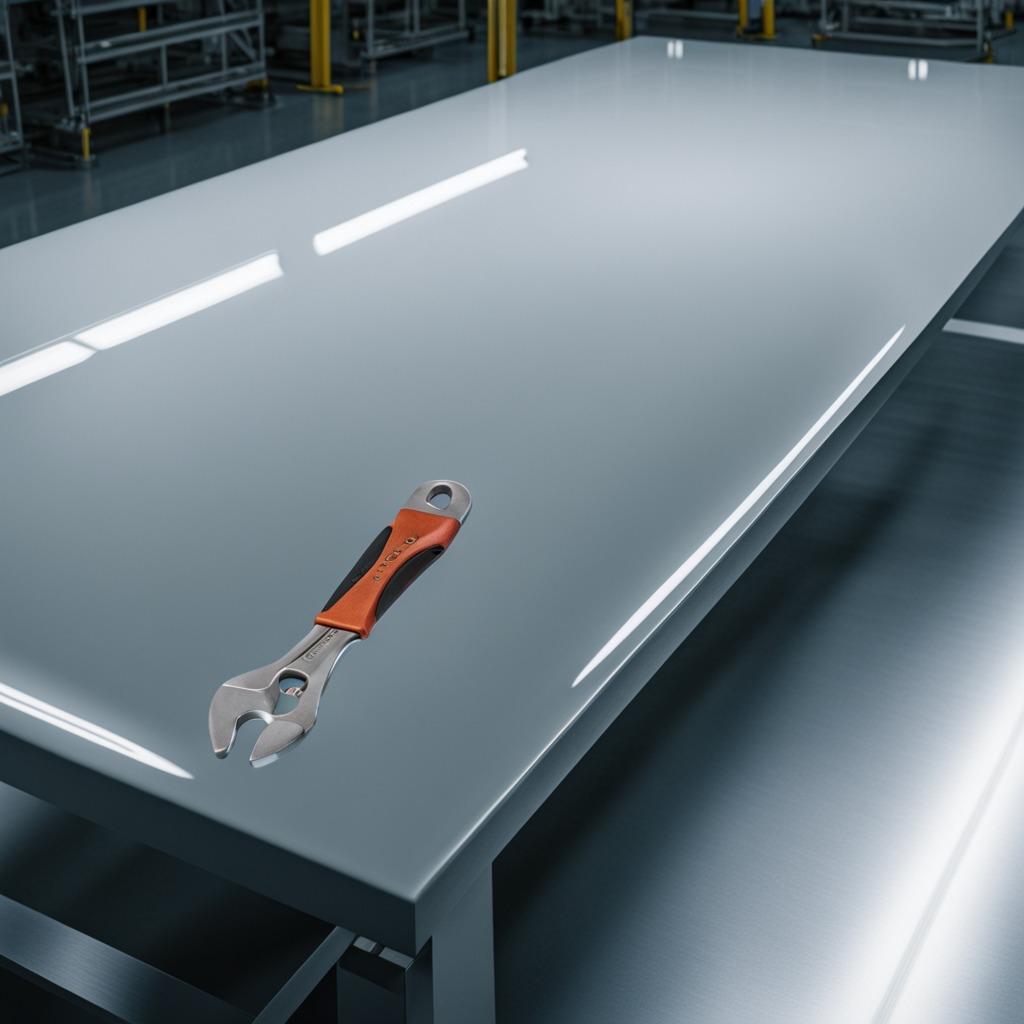
A wrench is lying on a table in the ship maintenance bay.